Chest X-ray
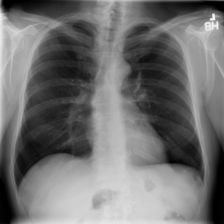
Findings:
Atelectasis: negative
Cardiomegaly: negative
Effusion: negative
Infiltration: negative
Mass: negative
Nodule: negative
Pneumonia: negative
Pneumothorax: negative
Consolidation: negative
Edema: negative
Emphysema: negative
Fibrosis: negative
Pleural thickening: negative
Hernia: negative